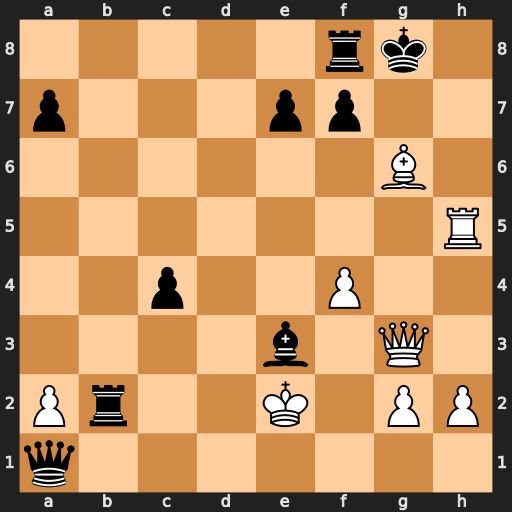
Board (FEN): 5rk1/p3pp2/6B1/7R/2p2P2/4b1Q1/Pr2K1PP/q7
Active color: w
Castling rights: -
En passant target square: -
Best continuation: Bc2#